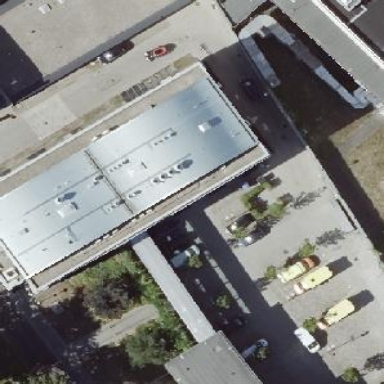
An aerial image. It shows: Hospital building with flat roof.